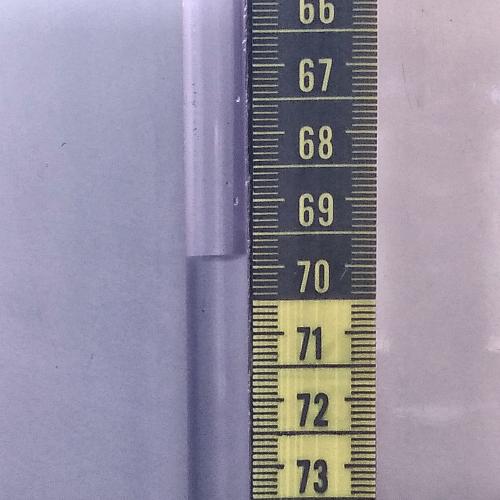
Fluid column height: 69.8 cm